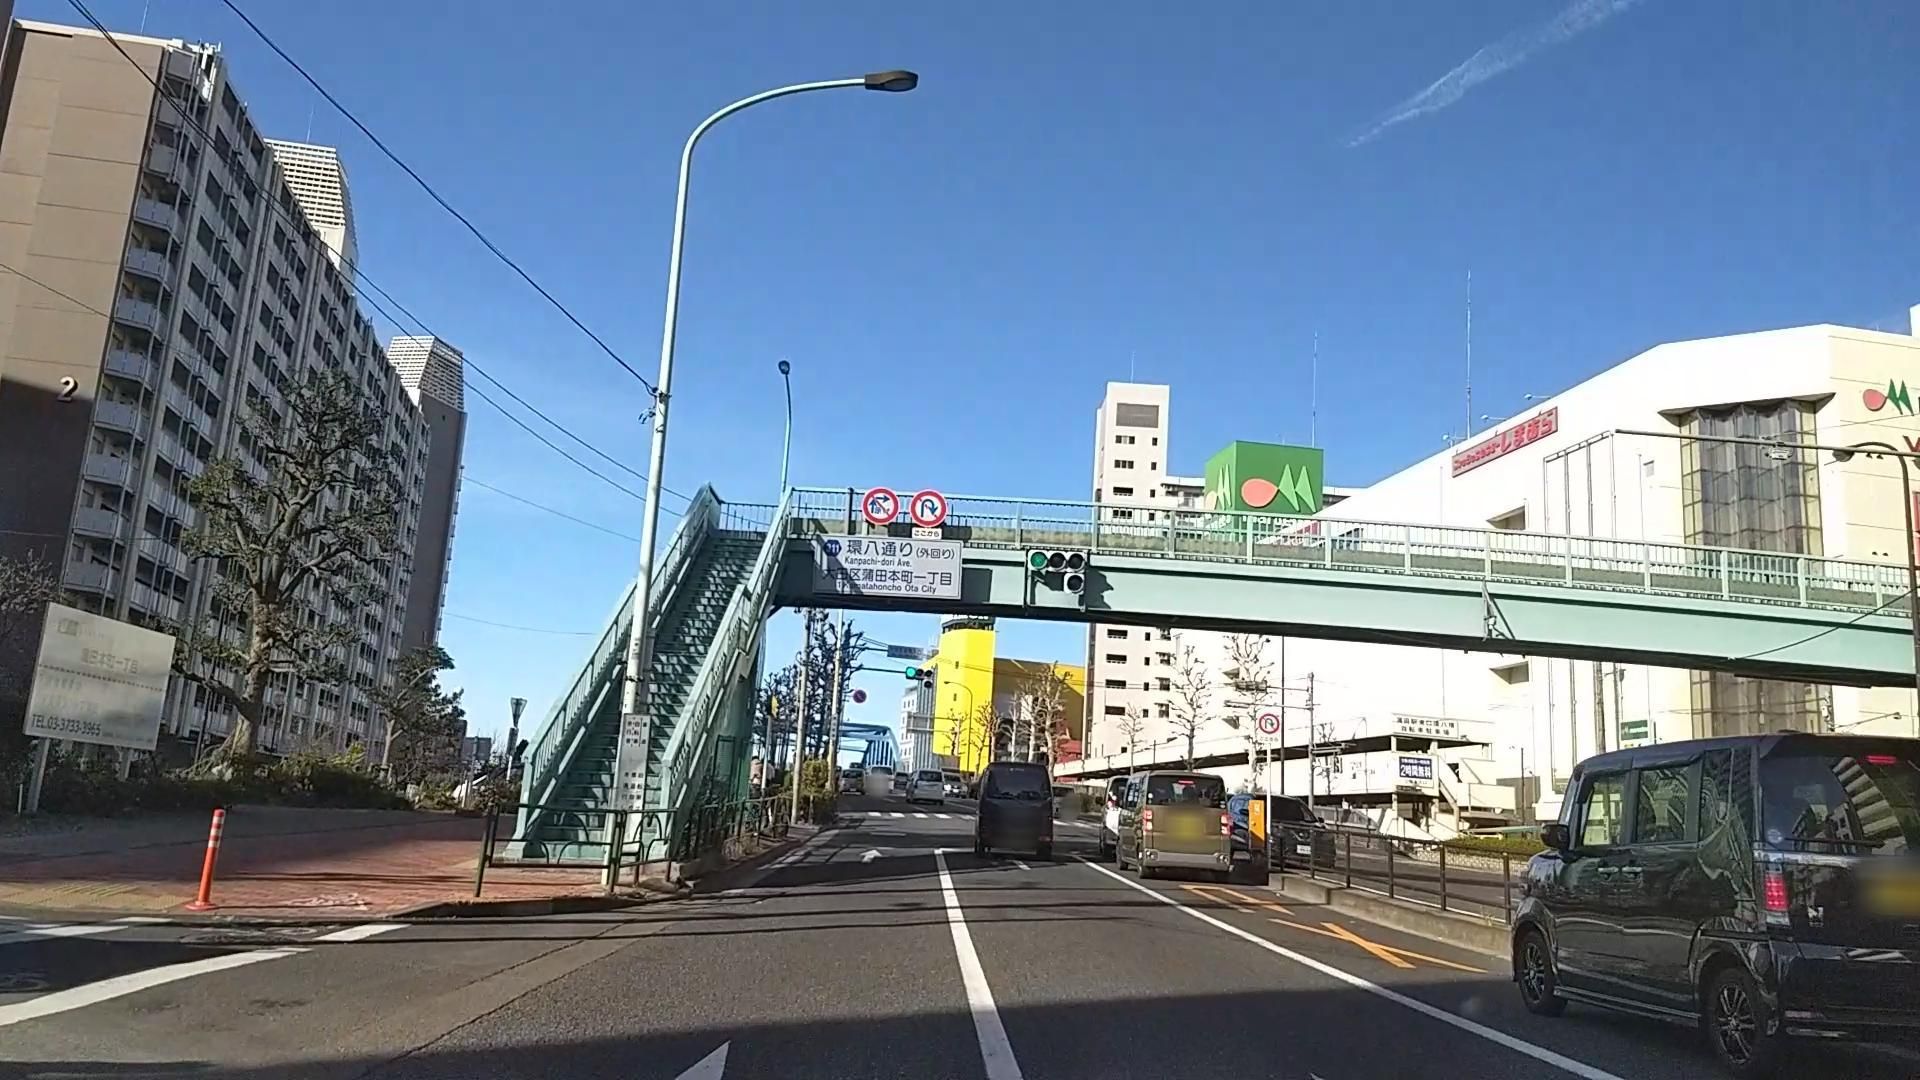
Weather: clear
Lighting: day
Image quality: good
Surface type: driving surface
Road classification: footway
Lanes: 3
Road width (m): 1.5
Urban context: urban centre
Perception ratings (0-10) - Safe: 2.99, Lively: 5.08, Beautiful: 2.36, Boring: 1.97, Depressing: 3.23, Wealthy: 4.48